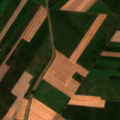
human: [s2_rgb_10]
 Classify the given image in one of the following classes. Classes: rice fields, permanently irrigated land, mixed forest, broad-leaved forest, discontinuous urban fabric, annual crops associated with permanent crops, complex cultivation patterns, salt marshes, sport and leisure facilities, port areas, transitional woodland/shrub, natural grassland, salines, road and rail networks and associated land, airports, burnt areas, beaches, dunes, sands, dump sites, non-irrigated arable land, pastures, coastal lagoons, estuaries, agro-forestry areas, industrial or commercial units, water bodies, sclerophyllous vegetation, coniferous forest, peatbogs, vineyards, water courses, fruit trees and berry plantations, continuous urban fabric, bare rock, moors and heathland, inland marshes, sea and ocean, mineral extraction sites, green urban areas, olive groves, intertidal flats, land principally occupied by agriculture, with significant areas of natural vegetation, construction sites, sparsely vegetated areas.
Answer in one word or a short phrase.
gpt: non-irrigated arable land